Question: I have such field
'''
/**
* @ORM\ManyToOne(targetEntity="Town")
**/
protected $town;
'''
and Admin class with such method
'''
protected function configureDatagridFilters(DatagridMapper $datagridMapper)
{
$datagridMapper
...
->add('town', null, array('label' => 'Town'), null, array('expanded' => true, 'multiple' => true))
;
}
'''
It gives me such filter:

And my question is: can i set custom sql\dql for entity retrieving? For example, select only Towns with id IN (1, 2)?
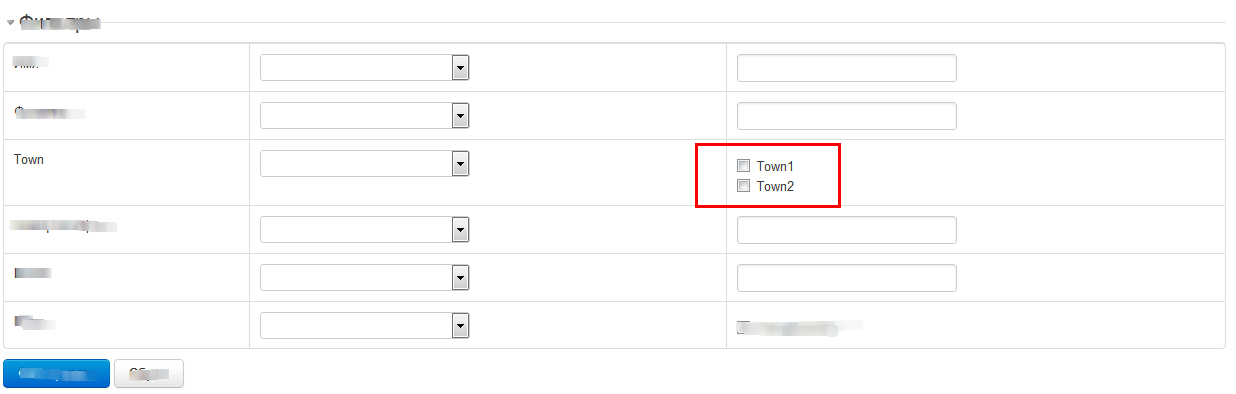
Answer: Ok, i got it. Here is a solution:
'''
protected function configureDatagridFilters(DatagridMapper $datagridMapper)
{
$datagridMapper
...
->add('town', null, array('label' => 'Town'), null, array(
'expanded' => true,
'multiple' => true,
'query_builder' => function (\Doctrine\ORM\EntityRepository $repository) {
return $repository->createQueryBuilder('t')
->where('t.id = ?1')
->setParameter(1, 1)
->add('orderBy', 't.name ASC');
}
))
...
;
}
'''